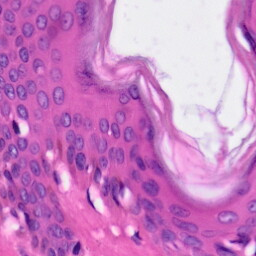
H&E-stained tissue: Skin